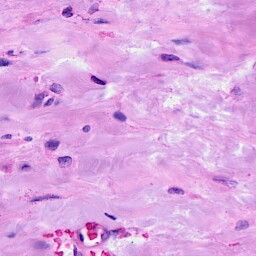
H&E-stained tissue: Breast